Question: Hi I am fairly new to android development. I am writing this because I do not know what to search for. I basically have an application where you create an account to gain access to it and use it. I would like my account to be a part of the Accounts listed in the Android system like the image below:

Please show me the way or help me with what should I be looking for. Thanks
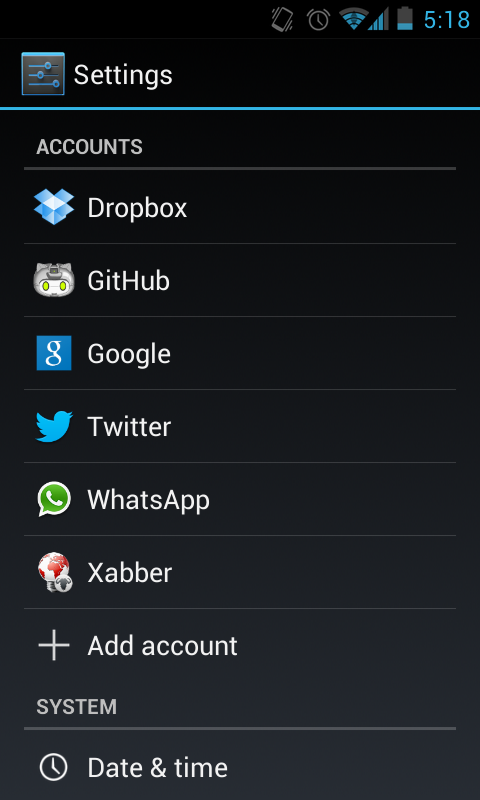
Answer: What you are looking for is how to implement your account type. It needs to interact with the AccountManager class in order to be handled by the system (and appear in the account list displayed in your screenshot).
This lesson : <URL> covers the basics of this.
This blog entry : <URL> should cover all the specifities of this task that you need to know.